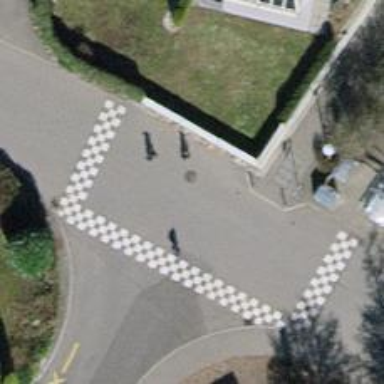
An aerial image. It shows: Traffic calming table.